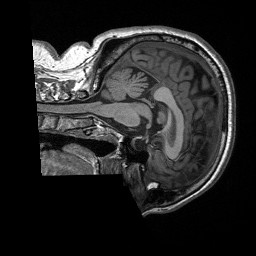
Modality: T1w
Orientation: sagittal
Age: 54
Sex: female
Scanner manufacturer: siemens
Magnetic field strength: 3 T
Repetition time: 2.4 s
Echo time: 0.00226 s